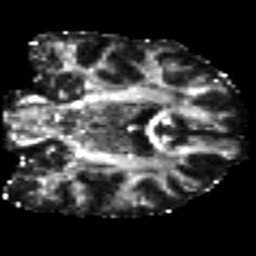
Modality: FA
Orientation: coronal
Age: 25
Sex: female
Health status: healthy
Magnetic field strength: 3 T
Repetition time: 8.4 s
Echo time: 0.0926 s